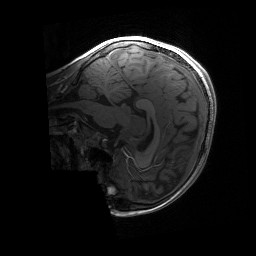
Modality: T1w
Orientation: sagittal
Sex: male
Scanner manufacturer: siemens
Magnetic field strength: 3 T
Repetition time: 1.9 s
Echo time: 0.00243 s